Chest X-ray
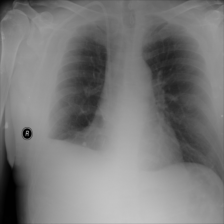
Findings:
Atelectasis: negative
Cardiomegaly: negative
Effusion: negative
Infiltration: negative
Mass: negative
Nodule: negative
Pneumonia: negative
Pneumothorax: negative
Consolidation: negative
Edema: negative
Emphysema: negative
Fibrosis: negative
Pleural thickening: negative
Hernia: negative